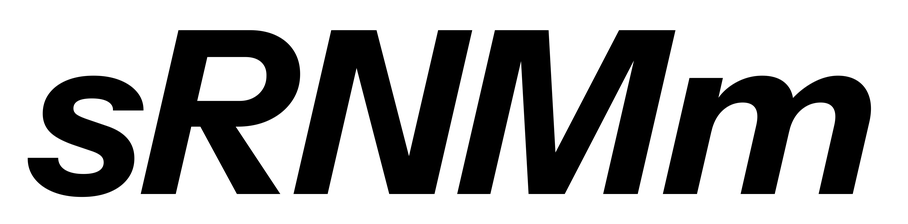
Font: InstrumentSans-Italic_Bold_Italic